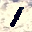
Label: 1